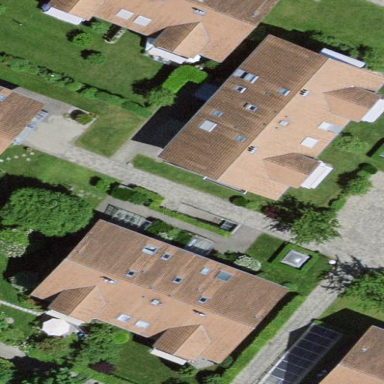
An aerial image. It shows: Residential building.